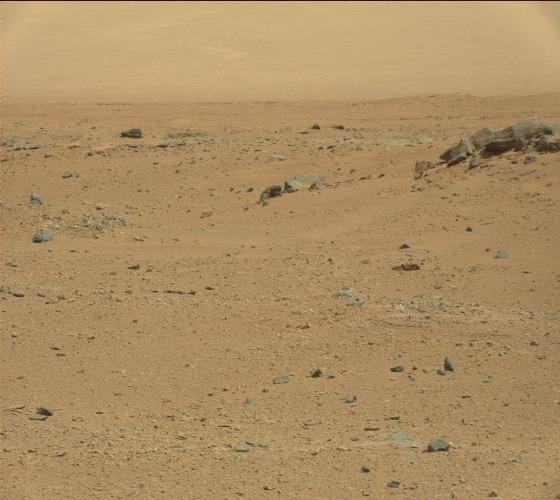
Terrain classes present: Gravel / Sand / Soil, Rock, Shadow, Sky / Distant Mountains